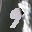
Label: 9